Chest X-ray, PA view. Patient: 64 years old, sex M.
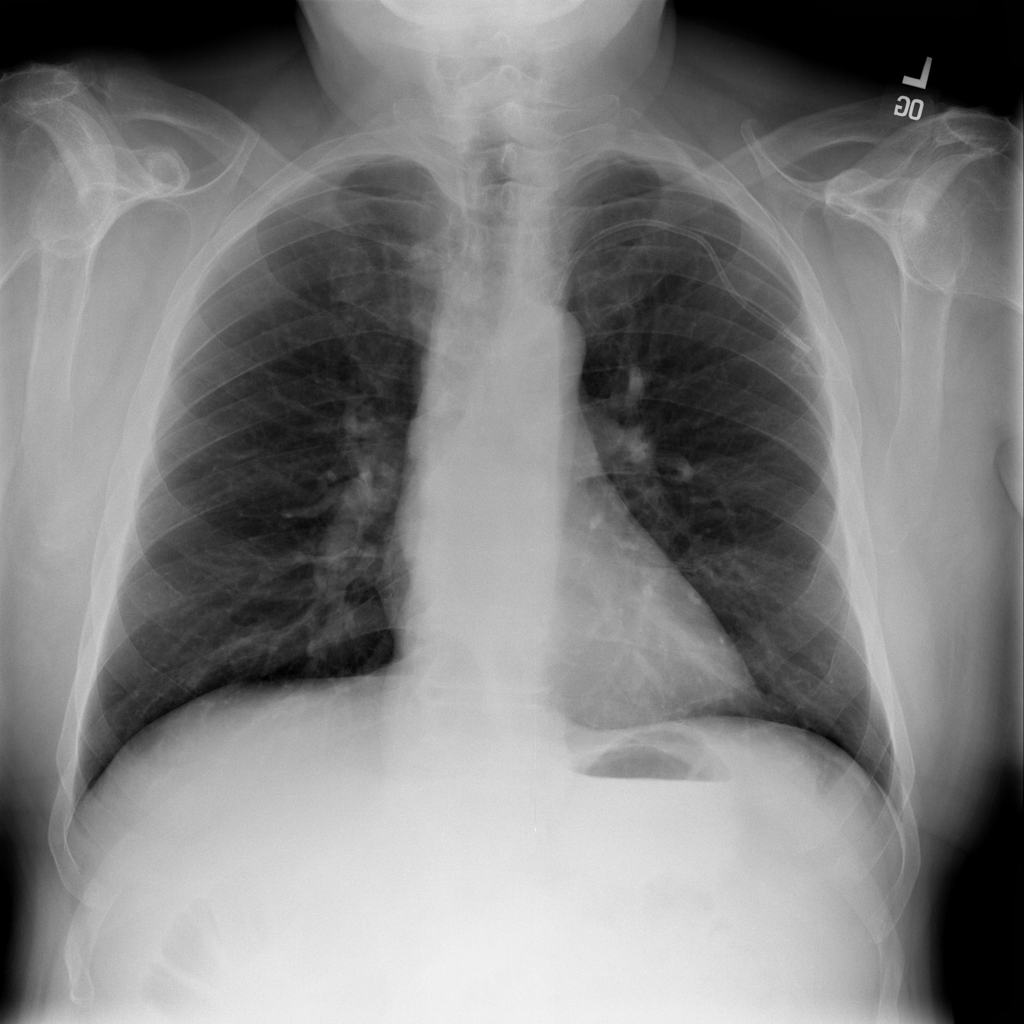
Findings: Effusion